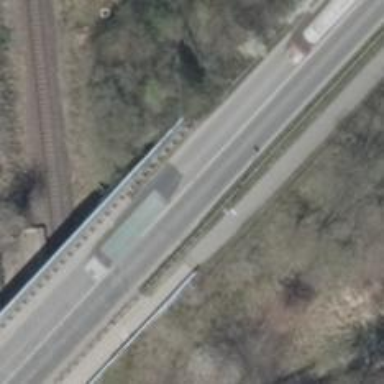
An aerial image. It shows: Residential road with asphalt surface that includes bridge.